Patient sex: F
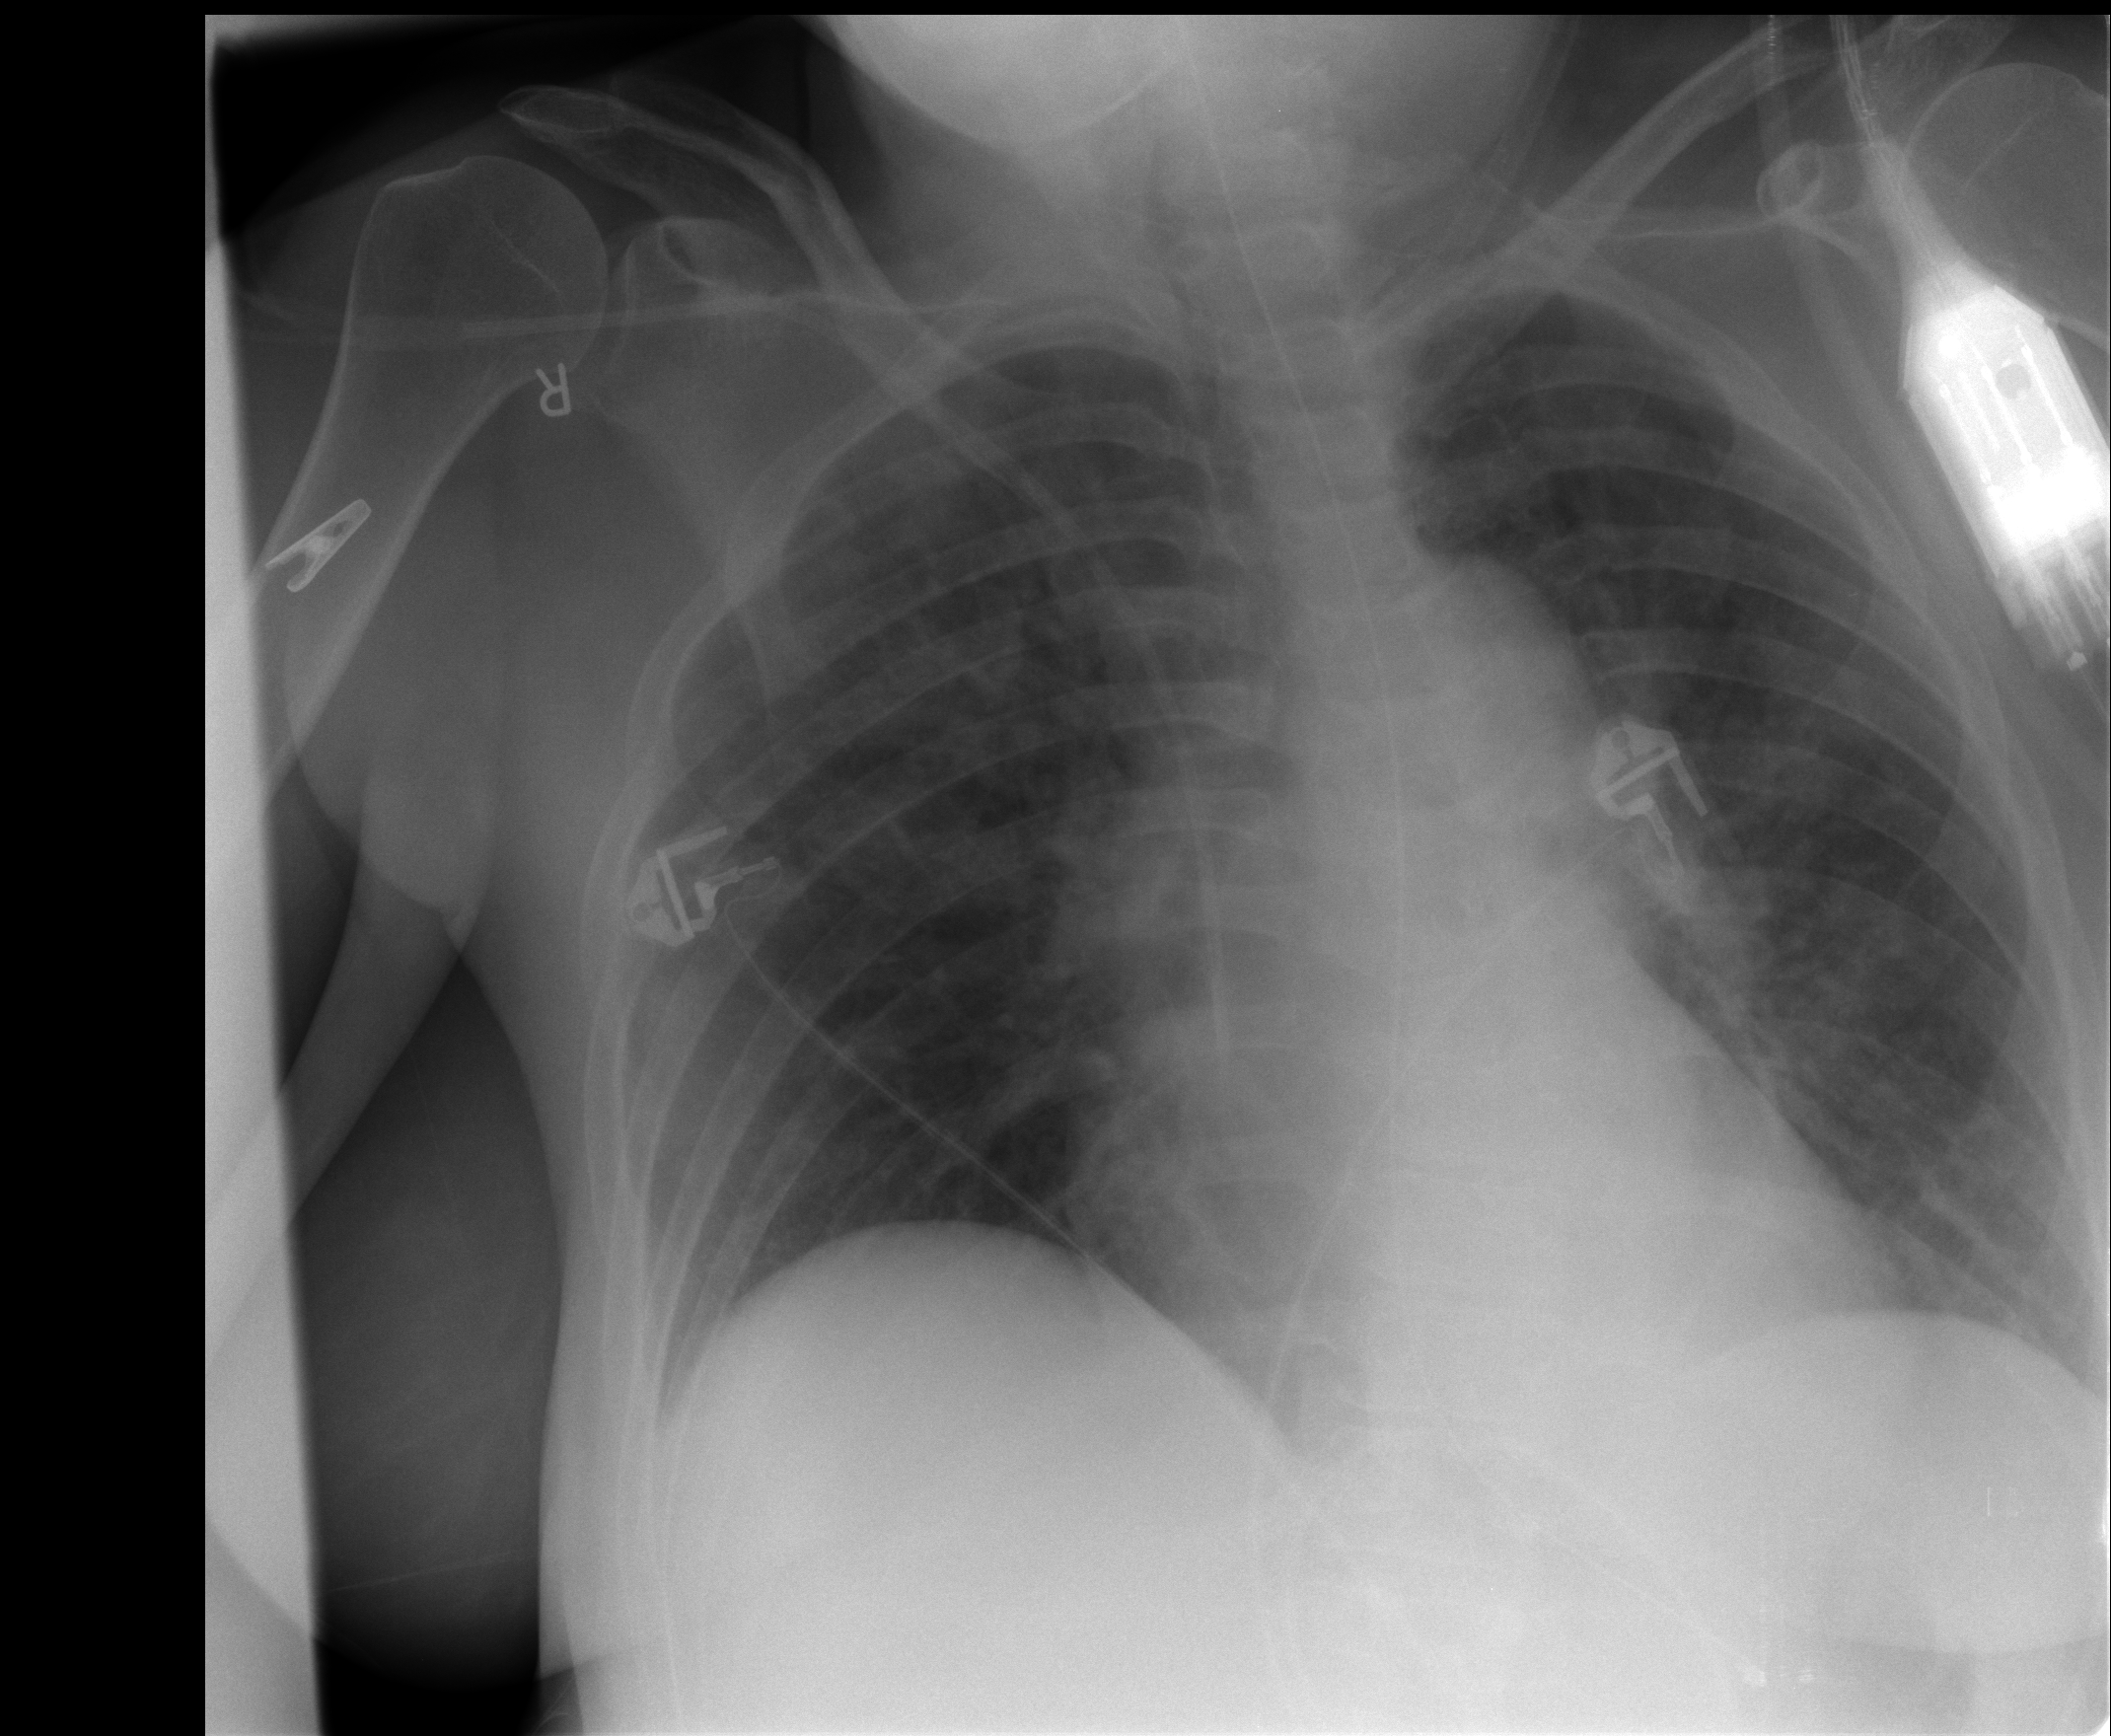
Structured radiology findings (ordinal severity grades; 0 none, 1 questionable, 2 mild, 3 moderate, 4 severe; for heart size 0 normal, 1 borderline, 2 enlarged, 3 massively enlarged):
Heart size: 0
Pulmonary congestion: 2
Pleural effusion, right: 0
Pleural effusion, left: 0
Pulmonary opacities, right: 2
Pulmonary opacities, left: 2
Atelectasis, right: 2
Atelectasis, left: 2